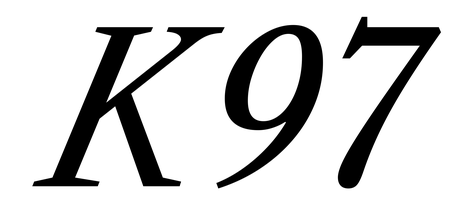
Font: LibreCaslonText-Italic_Italic